【题型】填空题　【知识点】解析几何　【难度】easy
设直线$l_1$、$l_2$的斜率分别为$k_1$、$k_2$，倾斜角分别为$\alpha$、$\beta$，若$k_1k_2=-1$，则$|\alpha-\beta|=\underline{\quad\quad}$.
【解答】
\vspace{0.5cm}
\noindent\textbf{【答案】$\dfrac{\pi}{2}$}

\vspace{0.5cm}
\noindent\textbf{【分析】利用直线的倾斜角和斜率、两条直线互相垂直的性质，得出结论．}

\vspace{0.5cm}
\noindent\textbf{【详解】}
\noindent\textbf{如图，因为直线$l_1$、$l_2$的斜率分别为$k_1$、$k_2$，倾斜角分别为$\alpha$、$\beta$，}
\noindent\textbf{若$k_1k_2=-1$，则直线$l_1$与$l_2$相互垂直，它们的倾斜角相差$\dfrac{\pi}{2}$，}
\noindent\textbf{故$|\alpha-\beta|=\dfrac{\pi}{2}$，}
\noindent\textbf{故答案为：$\dfrac{\pi}{2}$．}
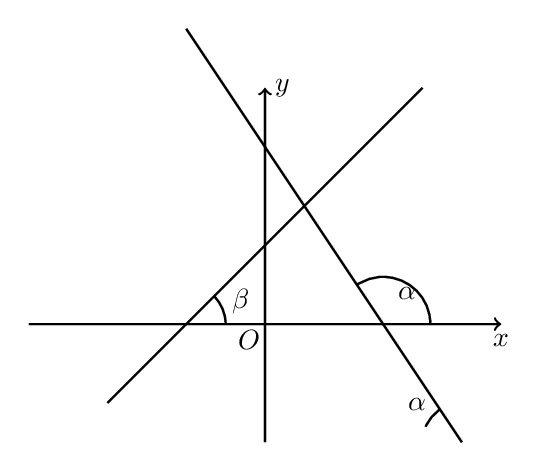